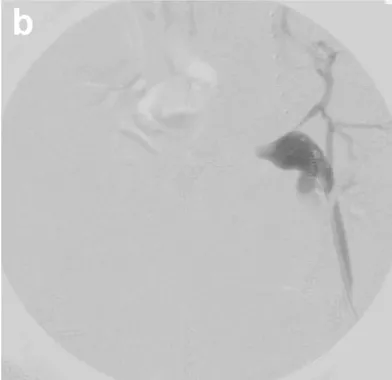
Venographic imaging. B) Venography from the right femoral vein immediately after stent graft insertion. The left CIV is visualized; however, it is occluded.
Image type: radiology (ct)